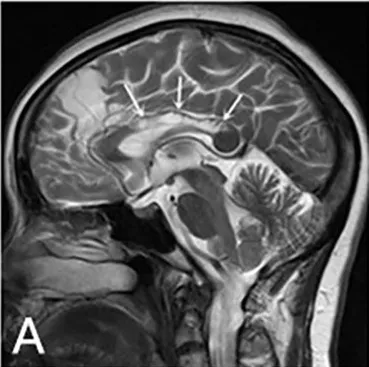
Cytotoxic edema and visuospatial and executing skills of the dominant hand of the patient improved in 3 months. MRI: (A,B) Sagittal T2WI scan and axial T2 FLAIR show obvious improvement of cytotoxic edema in the left frontal lobe and the body of the corpus callosum. Encephalomalacia foci and gliocyte hyperplasia can be observed in these areas.
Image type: radiology (mri)